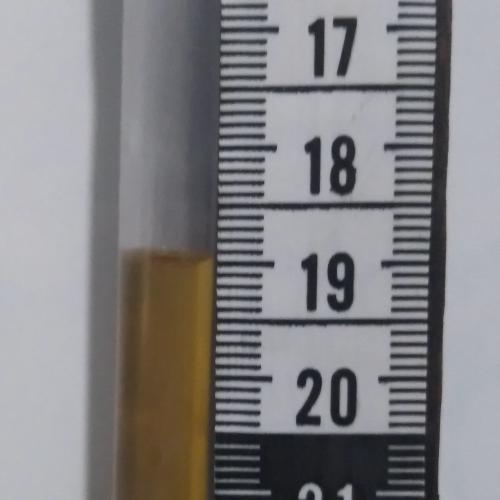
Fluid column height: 19.0 cm